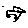
Label: car